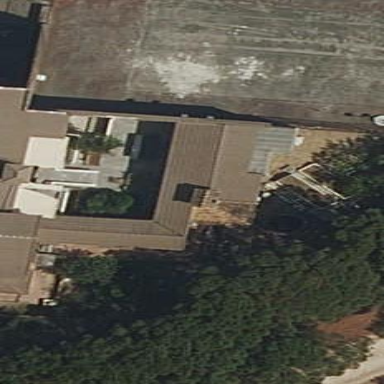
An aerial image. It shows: Part of building.